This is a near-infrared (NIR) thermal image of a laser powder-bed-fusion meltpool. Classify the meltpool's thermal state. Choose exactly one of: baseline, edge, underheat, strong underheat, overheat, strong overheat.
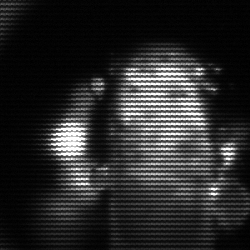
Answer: strong underheat